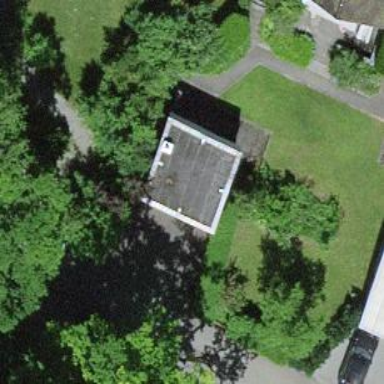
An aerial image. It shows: Garage building.